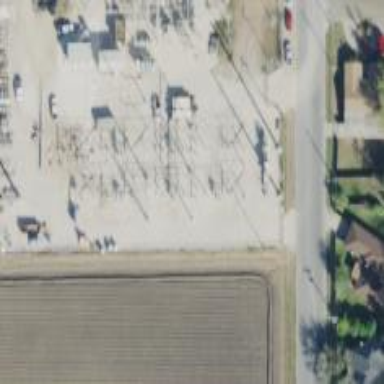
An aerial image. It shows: Switch used for power control.